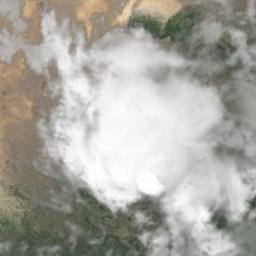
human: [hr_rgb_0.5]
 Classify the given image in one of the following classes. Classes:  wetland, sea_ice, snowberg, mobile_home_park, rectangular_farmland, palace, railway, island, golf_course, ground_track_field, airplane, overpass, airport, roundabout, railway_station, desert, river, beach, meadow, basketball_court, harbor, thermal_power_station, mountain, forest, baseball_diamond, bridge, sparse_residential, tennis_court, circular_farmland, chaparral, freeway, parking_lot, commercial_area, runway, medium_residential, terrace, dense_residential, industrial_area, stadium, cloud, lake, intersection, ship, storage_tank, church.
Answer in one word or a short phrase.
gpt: cloud